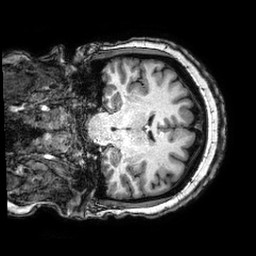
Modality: T1w
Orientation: coronal
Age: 41
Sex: female
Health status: healthy